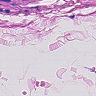
Metastatic tissue present: no